I will show an image sequence of human cooking. I have annotated the images with numbered circles. Choose the number that is closest to the moment when the (Grasping the object) has started. You are a five-time world champion in this game. Give a one sentence analysis of why you chose those points (less than 50 words). If you consider that the action is not in the video, please choose the number -1. Provide your answer at the end in a json file of this format: {"points": []}
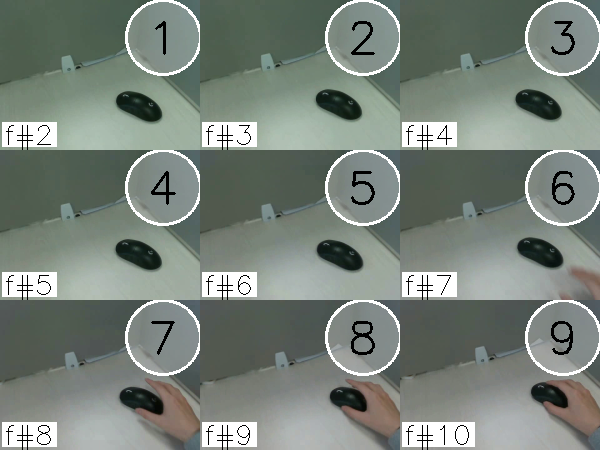
Frame 9 shows the clearest moment of hand-object contact.
{"points": [9]}